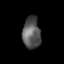
Tissue: lung
Cell type: Myeloid cells
Senescence score: 0.216
Nuclear area (px): 557
Mean DAPI intensity: 88.201